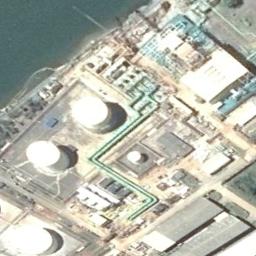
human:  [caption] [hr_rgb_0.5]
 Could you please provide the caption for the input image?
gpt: There are many different sized storage tanks in the factory, And there is a river outside the factory .

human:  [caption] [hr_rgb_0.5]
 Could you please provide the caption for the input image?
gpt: There are three white storage tanks on the bare land next to the water .

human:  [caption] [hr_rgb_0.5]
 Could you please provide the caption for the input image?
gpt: There is a black house beside the storage tanks .

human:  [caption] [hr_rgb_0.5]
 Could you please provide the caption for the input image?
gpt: There are many buildings beside the storage tanks .

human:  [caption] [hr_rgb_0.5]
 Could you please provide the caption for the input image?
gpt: There are three storage tanks and some buildings .